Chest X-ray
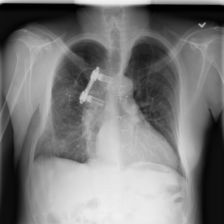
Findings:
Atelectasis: negative
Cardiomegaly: negative
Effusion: negative
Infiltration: negative
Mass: negative
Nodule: negative
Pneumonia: negative
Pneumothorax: negative
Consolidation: negative
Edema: negative
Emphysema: negative
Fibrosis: negative
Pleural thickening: negative
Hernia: negative